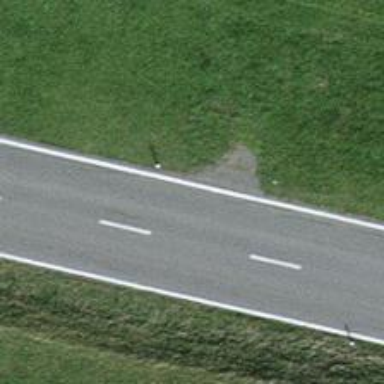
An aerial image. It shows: Secondary road.